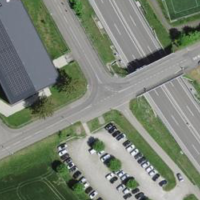
EUNIS habitat code: 57
Species observed at this site:
Potentilla recta